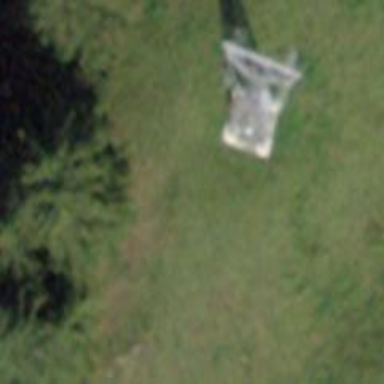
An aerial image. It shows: Pylon used for aerialway.